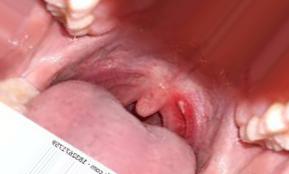
Condition: Mouth Ulcer